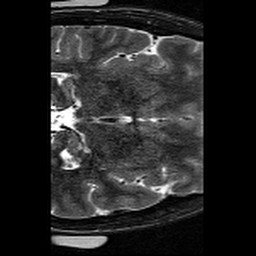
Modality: T2w
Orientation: axial